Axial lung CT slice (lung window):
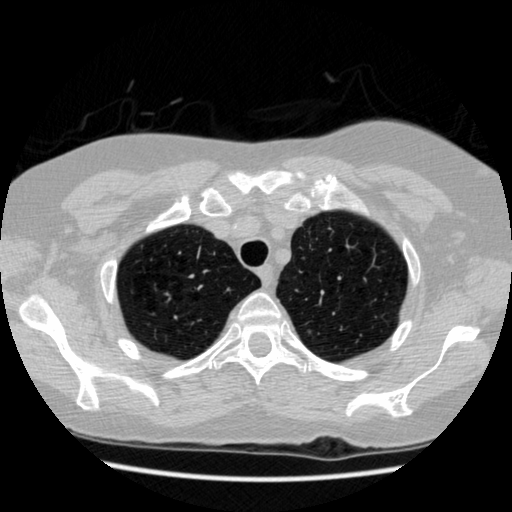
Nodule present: no